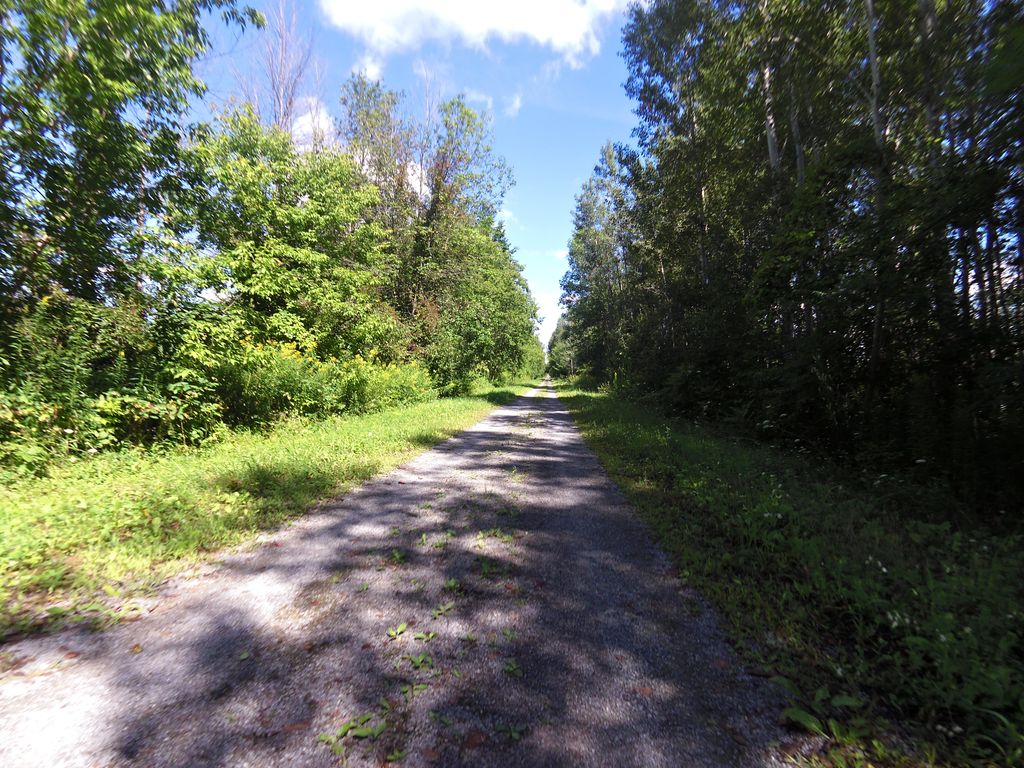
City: ottawa-gatineau